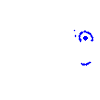
Particle: kaon